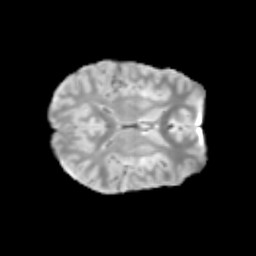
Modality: T2w
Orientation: axial
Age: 11
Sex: male
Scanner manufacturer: siemens
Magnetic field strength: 3 T
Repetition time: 3.8 s
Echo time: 0.07 s